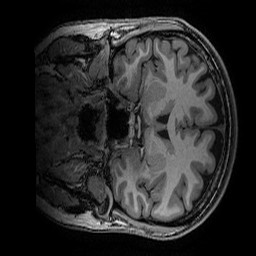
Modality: T1w
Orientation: coronal
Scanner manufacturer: ge
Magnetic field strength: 3 T
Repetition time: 0.007 s
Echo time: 0.00342 s